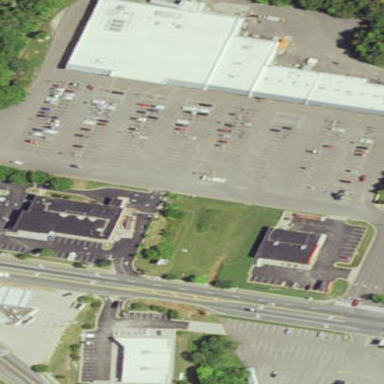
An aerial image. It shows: Retail area.